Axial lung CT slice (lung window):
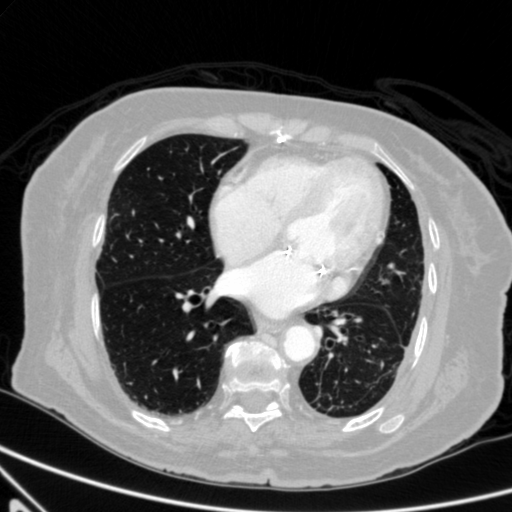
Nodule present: no